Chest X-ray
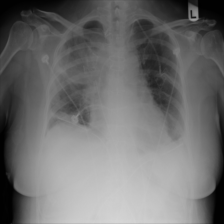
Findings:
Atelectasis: negative
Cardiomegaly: negative
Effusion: negative
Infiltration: negative
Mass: negative
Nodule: negative
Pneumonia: negative
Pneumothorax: negative
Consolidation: negative
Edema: negative
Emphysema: negative
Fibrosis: negative
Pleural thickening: negative
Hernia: negative